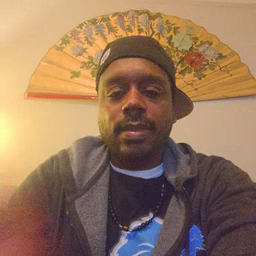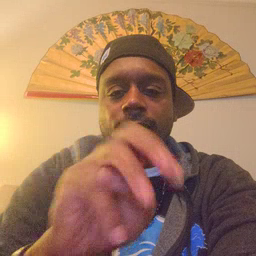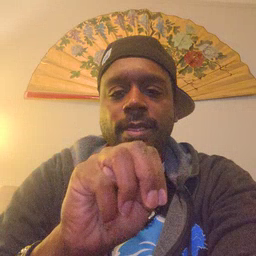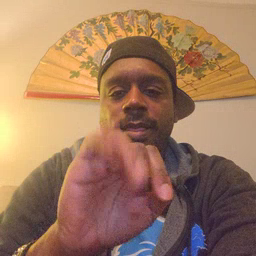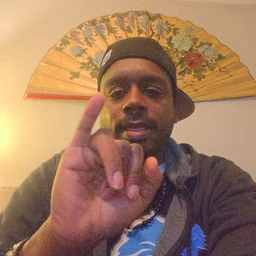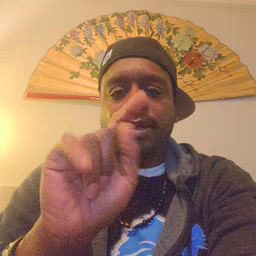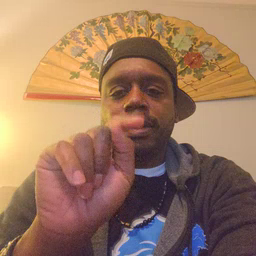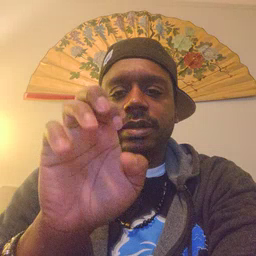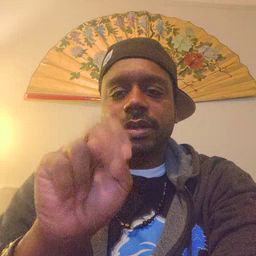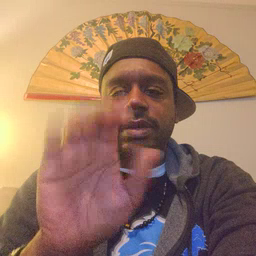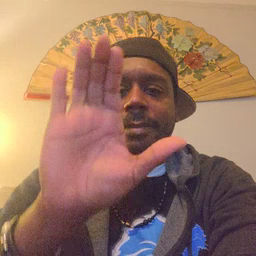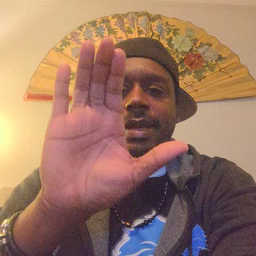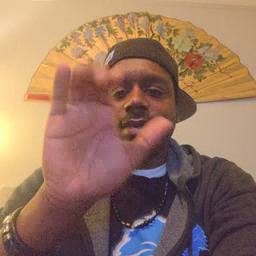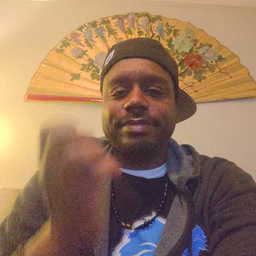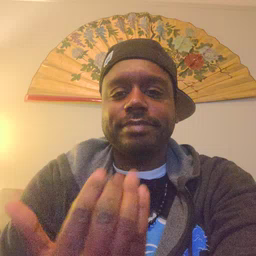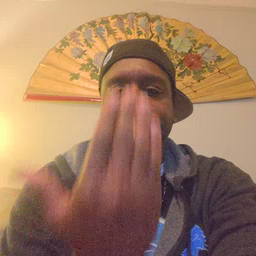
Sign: mitten